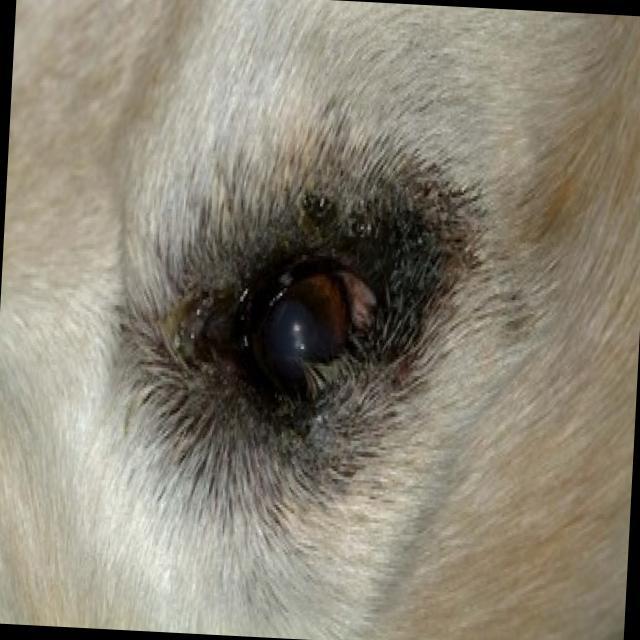
Canine hypersensitivity reaction — allergic skin response with urticaria, erythema, pruritus, and angioedema. May be food, environmental, or flea allergy related.